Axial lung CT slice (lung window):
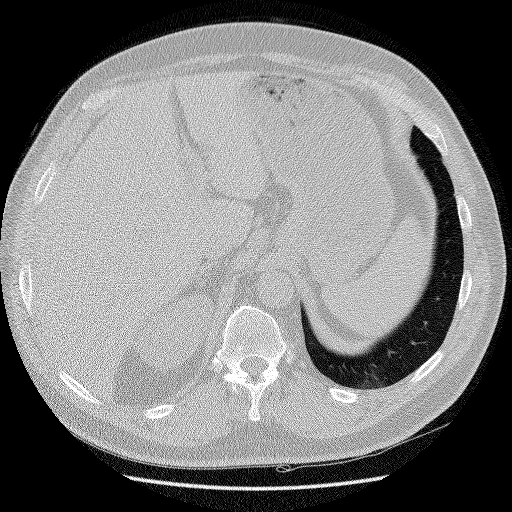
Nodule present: no